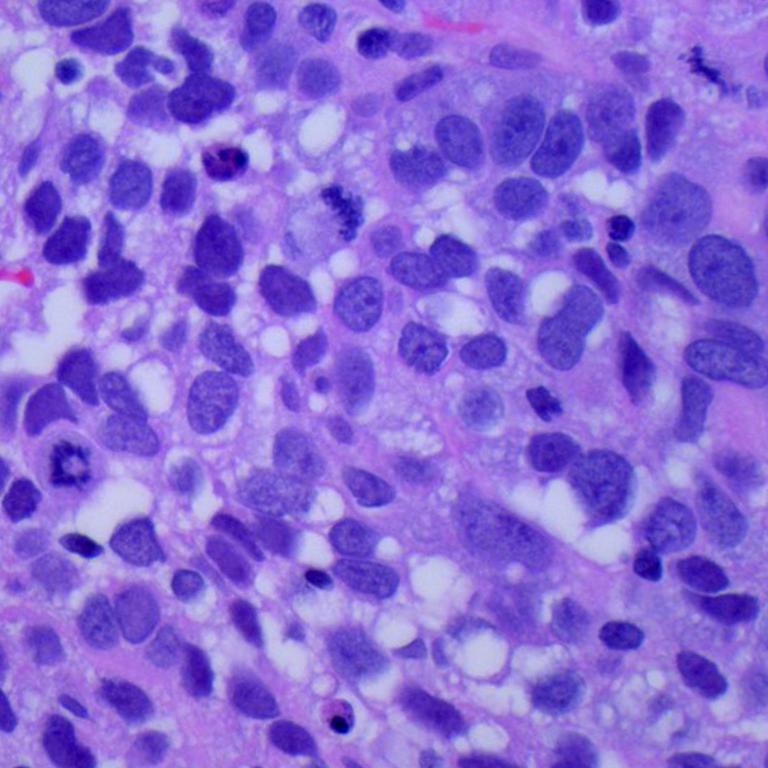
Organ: lung
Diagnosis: squamous carcinomas